Question: I have been working on getting a very simple NDKSample application built as per the walk-through <URL>.
I understand that NDK Support is deprecated now and there will be an alternative provided early this year, however there doesn't appear to be anything actively stopping me from using this feature currently. When I build my project, I am given the following Warning (Not an error):
> WARNING [Project: :app] Current NDK support is deprecated.
Alternative will be provided in the future.
My project builds, but when I run the .apk it crashes (as expected) as it cant find the libraries/.so files. We would expect these to be generated when the project is built, as per the example, is this correct? Here is the error:
> java.lang.UnsatisfiedLinkError:
dalvik.system.PathClassLoader[DexPathList[[zip file
"/data/app/com.example.ndksample-1/base.apk"],nativeLibraryDirectories=[/vendor/lib,
/system/lib]]] couldn't find "libMyLib.so"
Windows 7, Android Studio 1.0.2, ADB is running Nexus 5 (emulator-5554)
As per the example:
'''
package com.example.ndksample;
//import android.support.v7.app.ActionBarActivity;
// This line is not needed as we are not targetting older devices
import android.app.Activity; //Import this app package to use onCreate etc.
import android.os.Bundle;
import android.view.Menu;
import android.view.MenuItem;
import android.widget.TextView;
public class MainActivity extends Activity {
static{
System.loadLibrary("MyLib");
}
@Override
protected void onCreate(Bundle savedInstanceState) {
super.onCreate(savedInstanceState);
setContentView(R.layout.activity_main);
TextView tv = (TextView) findViewById(R.id.my_textview);
tv.setText(getStringFromNative());
}
@Override
public boolean onCreateOptionsMenu(Menu menu) {
// Inflate the menu; this adds items to the action bar if it is present.
getMenuInflater().inflate(R.menu.menu_main, menu);
return true;
}
@Override
public boolean onOptionsItemSelected(MenuItem item) {
// Handle action bar item clicks here. The action bar will
// automatically handle clicks on the Home/Up button, so long
// as you specify a parent activity in AndroidManifest.xml.
int id = item.getItemId();
//noinspection SimplifiableIfStatement
if (id == R.id.action_settings) {
return true;
}
return super.onOptionsItemSelected(item);
}
public native String getStringFromNative();
}
'''
'''
<RelativeLayout xmlns:android="http://schemas.android.com/apk/res/android"
xmlns:tools="http://schemas.android.com/tools" android:layout_width="match_parent"
android:layout_height="match_parent" android:paddingLeft="@dimen/activity_horizontal_margin"
android:paddingRight="@dimen/activity_horizontal_margin"
android:paddingTop="@dimen/activity_vertical_margin"
android:paddingBottom="@dimen/activity_vertical_margin" tools:context=".MainActivity">
<TextView
android:id="@+id/my_textview"
android:text="@string/hello_world" android:layout_width="wrap_content"
android:layout_height="wrap_content" />
</RelativeLayout>
'''
'''
#include "com_example_ndksample_MainActivity.h"
/* Header for class com_example_ndksample_MainActivity */
JNIEXPORT jstring JNICALL Java_com_example_ndksample_app_MainActivity_getStringFromNative
(JNIEnv * env, jobject obj)
{
return (*env)->NewStringUTF(env, "Hello from Kyle");
}
'''
note: app
'''
apply plugin: 'com.android.application'
android {
compileSdkVersion 21
buildToolsVersion "21.1.2"
defaultConfig {
applicationId "com.example.ndksample"
minSdkVersion 15
targetSdkVersion 21
versionCode 1
versionName "1.0"
ndk {
moduleName "MyLib"
}
}
buildTypes {
release {
minifyEnabled false
proguardFiles getDefaultProguardFile('proguard-android.txt'), 'proguard-rules.pro'
}
}
}
dependencies {
compile fileTree(dir: 'libs', include: ['*.jar'])
compile 'com.android.support:appcompat-v7:21.0.3'
}
'''
'''
## This file is automatically generated by Android Studio.
# Do not modify this file -- YOUR CHANGES WILL BE ERASED!
#
# This file should *NOT* be checked into Version Control Systems,
# as it contains information specific to your local configuration.
#
# Location of the SDK. This is only used by Gradle.
# For customization when using a Version Control System, please read the
# header note.
sdk.dir=D\:\\Programs\\Android\\Android SDK
ndk.dir=D\:\\Programs\\Android\\Android NDK
'''
Ultimately, how do I generate the required .so files!!??
Sub questions that may help in answering the main question:
My directory layout had my jni dir under app (so NDKSample/app/jni), is this correct? I was advised <URL> not to place the c files in the standard jni directory. I trialed this, and upon building the project, it crashed. Error:
*FAILURE: Build failed with an exception.
- > com.android.ide.common.internal.LoggedErrorException: Failed to run command:
D:\Programs\Android\Android NDK\ndk-build.cmd NDK_PROJECT_PATH=null APP_BUILD_SCRIPT=C:\Users\Kyle\AndroidStudioProjects\NDKSample\app\build\intermediates\ndk\debug\Android.mk APP_PLATFORM=android-21 NDK_OUT=C:\Users\Kyle\AndroidStudioProjects\NDKSample\app\build\intermediates\ndk\debug\obj NDK_LIBS_OUT=C:\Users\Kyle\AndroidStudioProjects\NDKSample\app\build\intermediates\ndk\debug\lib APP_ABI=all
Error Code:
1*
The example from Intel above does not direct me to build an Android.mk file, the example does not and he generates a working application. I have trialed putting one in the jni directory, however it did not help. Should I be creating one, and if so, where should I put it
Is the below image of my directories correct?

Any help would be greatly appreciated.
Kyle
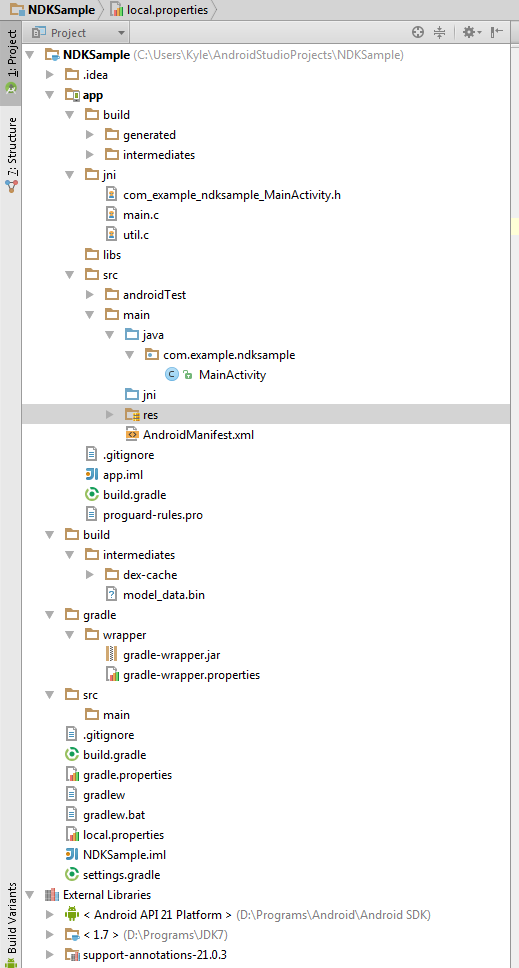
Answer: the current NDK support in Android Studio is minimal, hence they deprecated it with 1.0.
When using it, an Android.mk file is automatically generated and your sources compiled when you build your project. Right now it seems the compilation is failing, but you should be able to get the initial error message from the Gradle Console.
If you don't get any other error messages, I suspect that the call to ndk-build is failing because there is a space inside your NDK's installation path ('Android NDK')
You can either fix the current error and continue with your current setup, or disable the default NDK integration, create / files and call yourself or from a task:
'''
import org.apache.tools.ant.taskdefs.condition.Os
android {
sourceSets.main {
jniLibs.srcDir 'src/main/libs' //set .so files location to libs
jni.srcDirs = [] //disable automatic ndk-build call
}
// call regular ndk-build(.cmd) script from app directory
task ndkBuild(type: Exec) {
if (Os.isFamily(Os.FAMILY_WINDOWS)) {
commandLine 'ndk-build.cmd', '-C', file('src/main').absolutePath
} else {
commandLine 'ndk-build', '-C', file('src/main').absolutePath
}
}
tasks.withType(JavaCompile) {
compileTask -> compileTask.dependsOn ndkBuild
}
}
'''